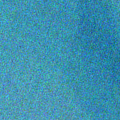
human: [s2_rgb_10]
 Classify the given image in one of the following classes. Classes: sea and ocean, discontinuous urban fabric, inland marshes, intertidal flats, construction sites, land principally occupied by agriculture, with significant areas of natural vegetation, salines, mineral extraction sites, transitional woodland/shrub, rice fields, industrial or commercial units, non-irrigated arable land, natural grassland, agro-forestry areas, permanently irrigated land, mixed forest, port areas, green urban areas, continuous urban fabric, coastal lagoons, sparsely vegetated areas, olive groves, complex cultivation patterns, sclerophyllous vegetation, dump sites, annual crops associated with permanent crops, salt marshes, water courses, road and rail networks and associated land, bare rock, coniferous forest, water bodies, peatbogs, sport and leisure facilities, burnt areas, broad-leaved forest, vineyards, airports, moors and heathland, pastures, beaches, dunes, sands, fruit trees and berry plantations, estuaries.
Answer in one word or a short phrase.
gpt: sea and ocean